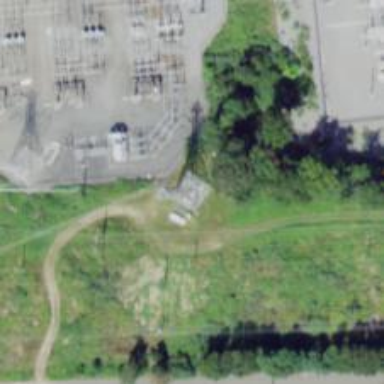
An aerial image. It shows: Lattice structure tower used for power distribution.